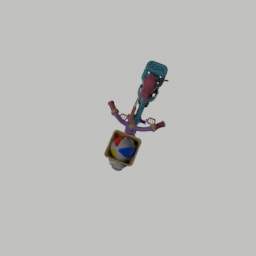
Label: mechanical